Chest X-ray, AP view. Patient: 35 years old, sex M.
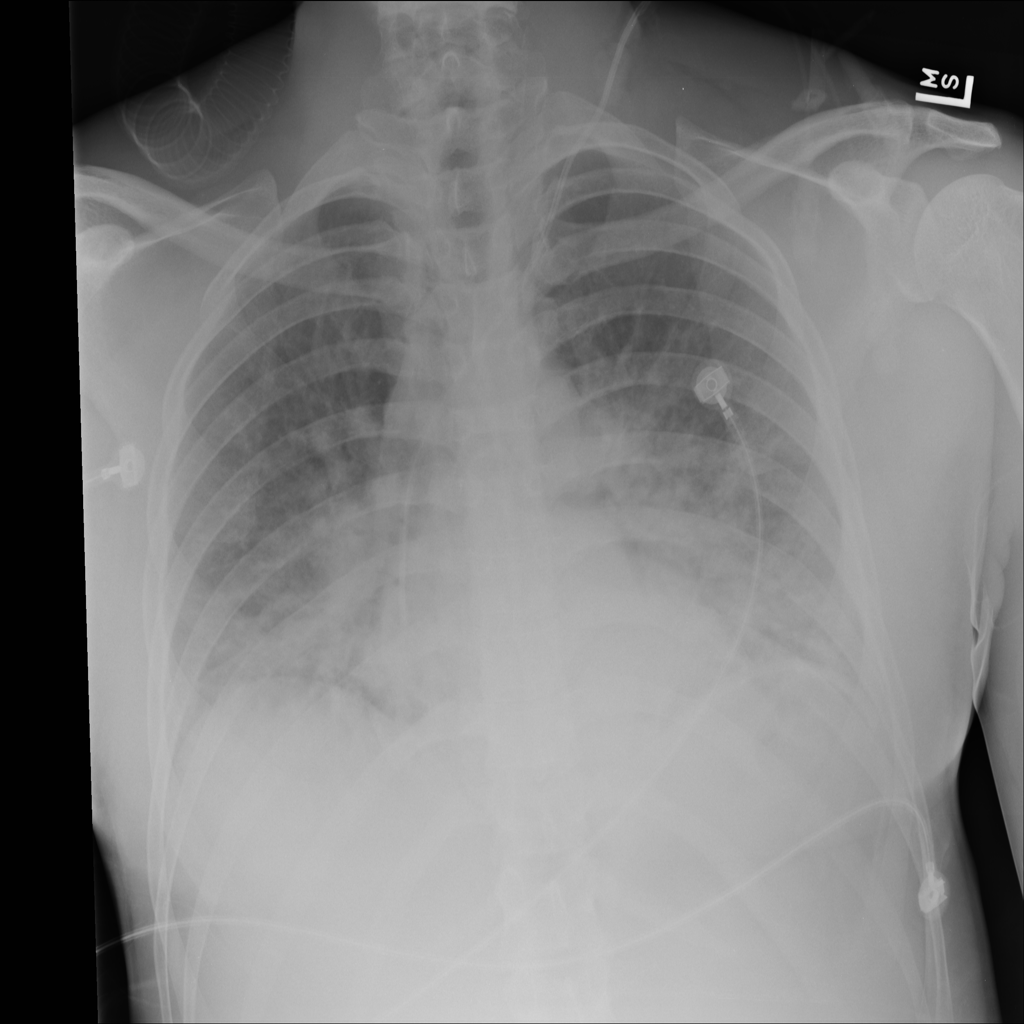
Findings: Infiltration